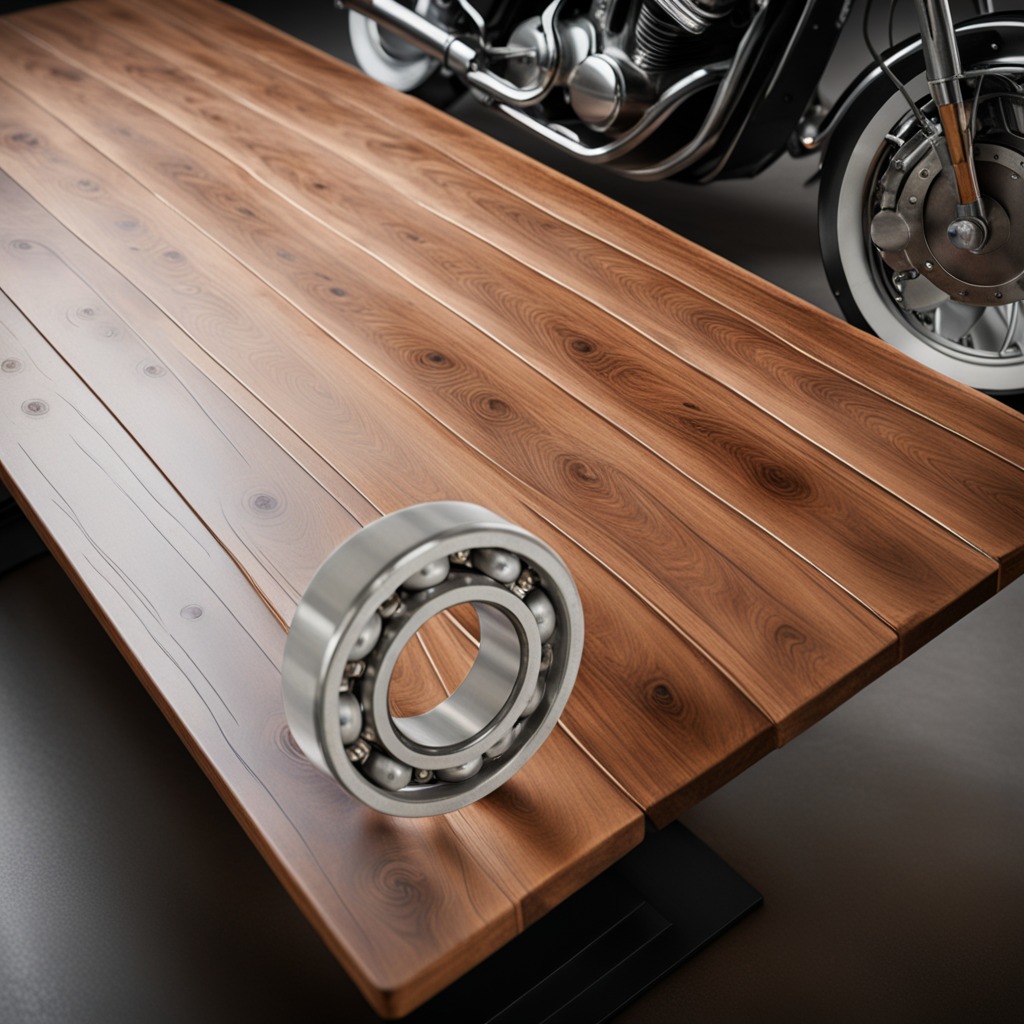
A metal ball bearing lies on the wooden table.